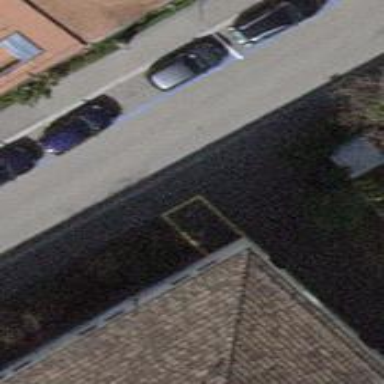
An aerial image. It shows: Parking lane with parallel orientation. The surface of the lane is asphalt.